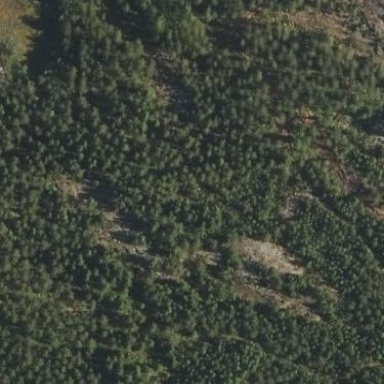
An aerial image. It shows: Landscape dominated by bare rock.